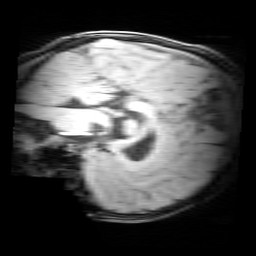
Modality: MP2RAGE
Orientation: sagittal
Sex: female
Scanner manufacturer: siemens
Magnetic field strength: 3 T
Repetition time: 5 s
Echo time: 0.00355 s